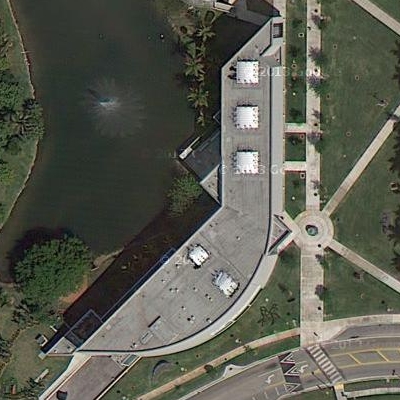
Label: cIndustry